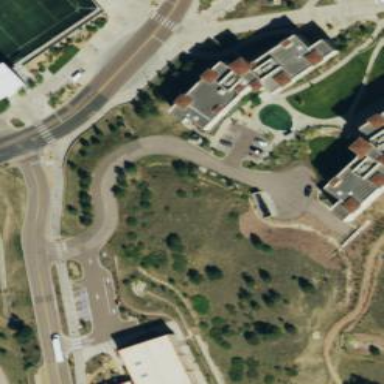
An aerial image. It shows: Parking space is available.